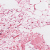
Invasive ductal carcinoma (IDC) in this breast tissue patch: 0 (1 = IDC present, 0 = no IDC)